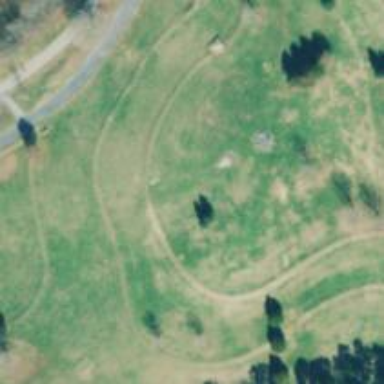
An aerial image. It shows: Disc golf tee.